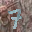
Label: 7